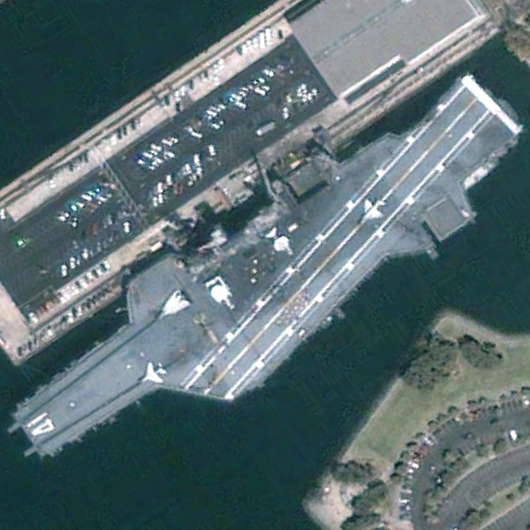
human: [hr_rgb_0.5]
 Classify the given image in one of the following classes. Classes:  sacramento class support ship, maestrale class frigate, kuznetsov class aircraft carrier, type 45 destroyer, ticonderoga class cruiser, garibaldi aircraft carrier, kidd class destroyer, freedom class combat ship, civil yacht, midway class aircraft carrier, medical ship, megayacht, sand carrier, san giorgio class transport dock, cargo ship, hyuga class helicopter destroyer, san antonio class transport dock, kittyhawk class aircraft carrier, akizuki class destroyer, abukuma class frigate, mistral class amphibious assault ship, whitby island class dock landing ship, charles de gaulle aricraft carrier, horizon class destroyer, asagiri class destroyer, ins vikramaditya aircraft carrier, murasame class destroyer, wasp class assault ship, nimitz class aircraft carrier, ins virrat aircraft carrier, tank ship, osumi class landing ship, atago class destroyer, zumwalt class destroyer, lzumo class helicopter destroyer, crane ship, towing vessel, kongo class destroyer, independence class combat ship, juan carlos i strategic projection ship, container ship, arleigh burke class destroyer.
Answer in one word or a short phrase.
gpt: Midway class aircraft carrier